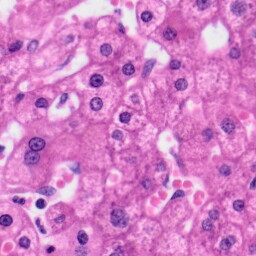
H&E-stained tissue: Liver